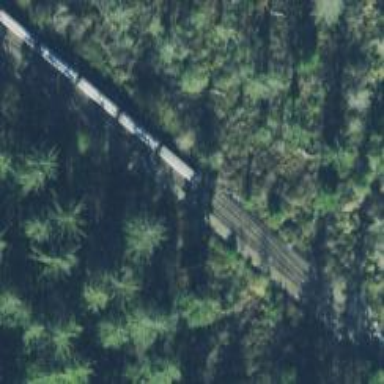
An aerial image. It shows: Railway siding with rails.